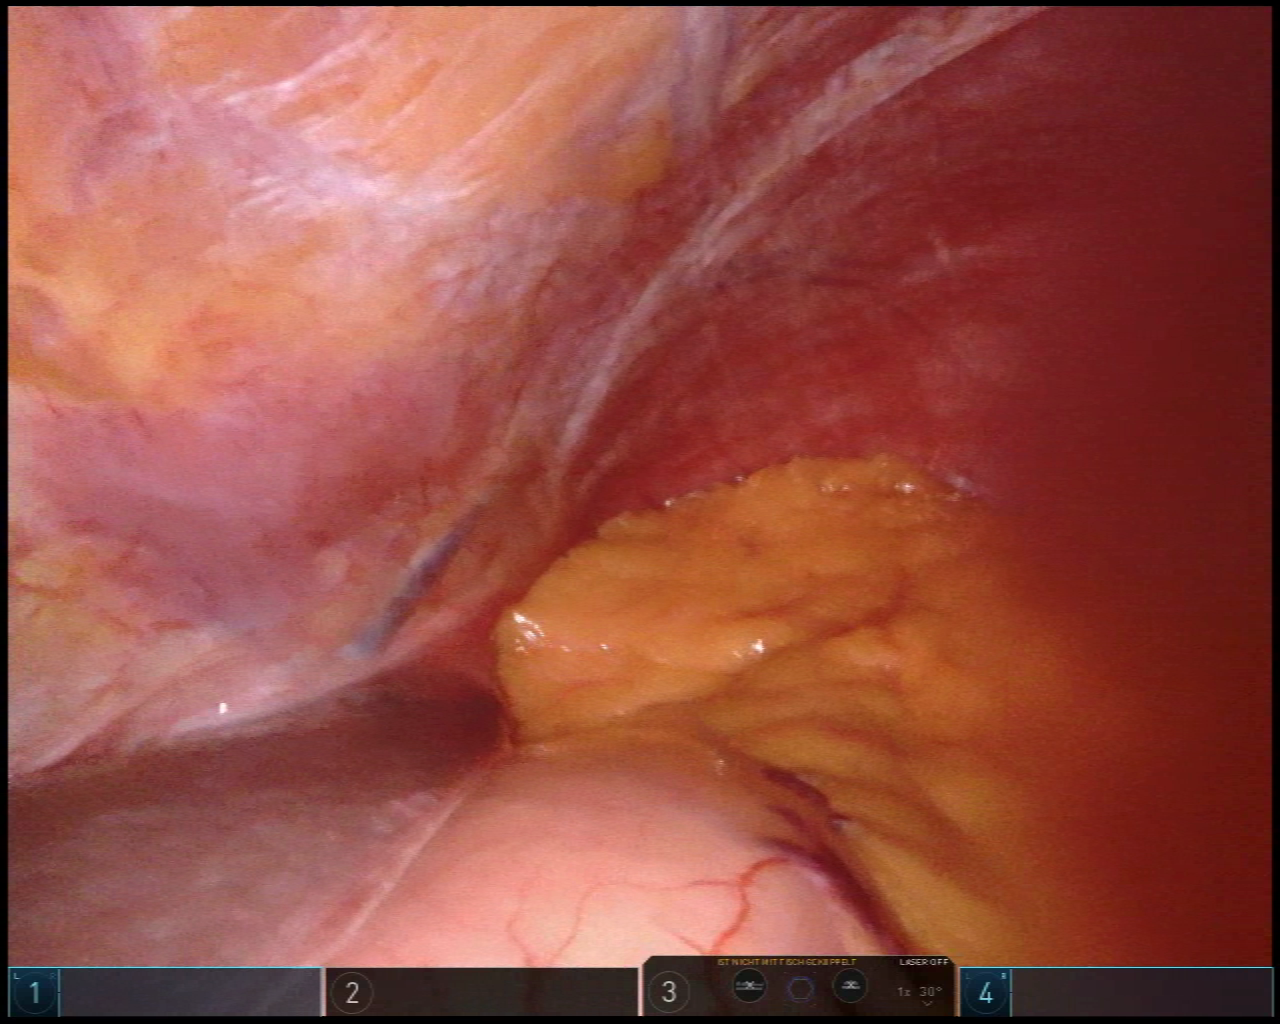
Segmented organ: liver
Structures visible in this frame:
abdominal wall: yes
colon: no
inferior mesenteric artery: no
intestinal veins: no
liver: yes
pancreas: no
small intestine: no
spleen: no
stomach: yes
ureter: no
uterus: no
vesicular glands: no